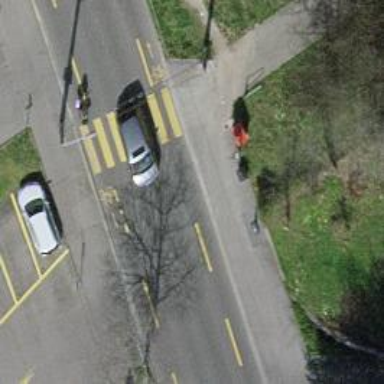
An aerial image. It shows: Uncontrolled road crossing.